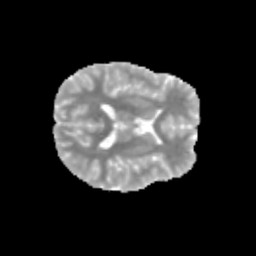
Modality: MD
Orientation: axial
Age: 13
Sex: female
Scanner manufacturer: siemens
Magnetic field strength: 3 T
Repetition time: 3.8 s
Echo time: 0.07 s